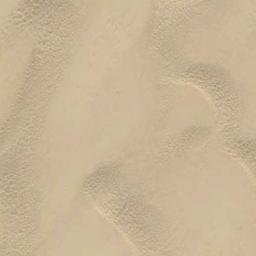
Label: desert